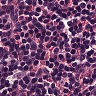
Metastatic tissue present: no